Chest X-ray:
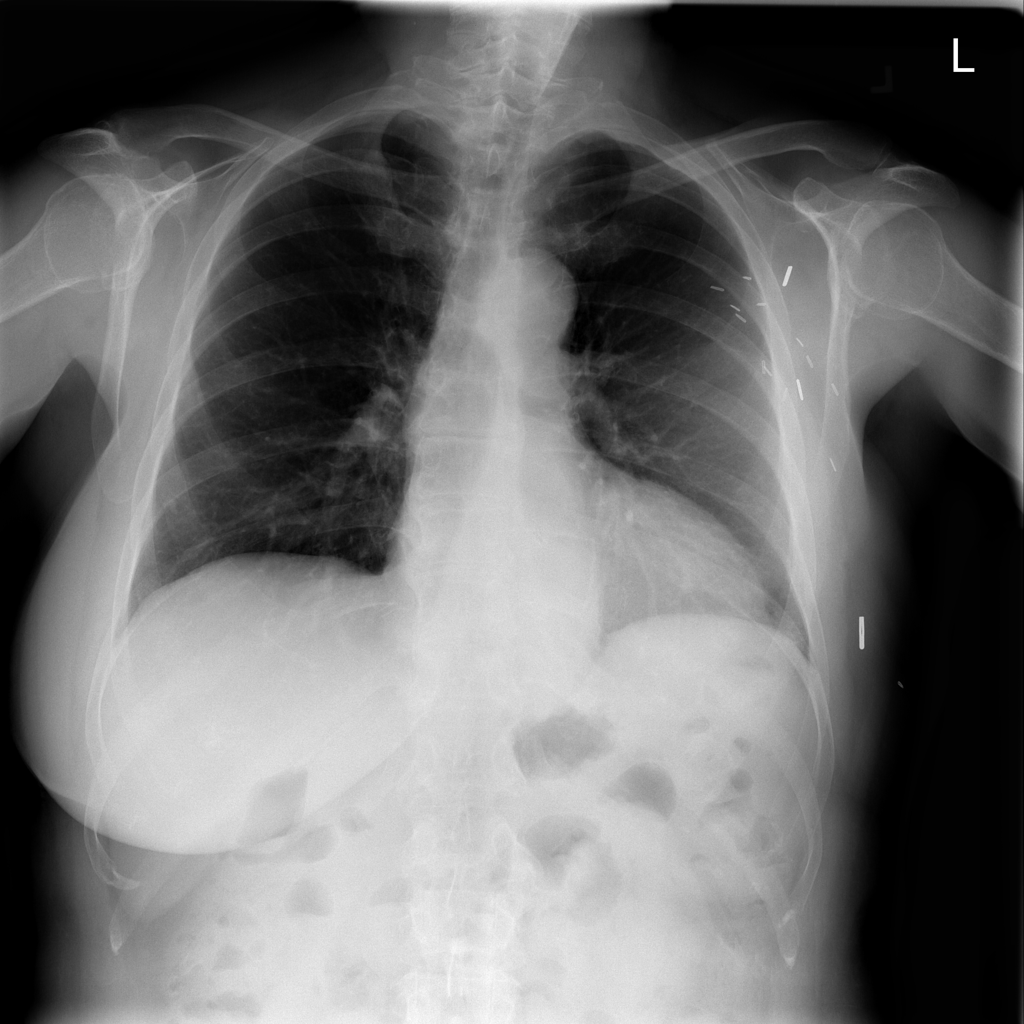
No abnormal finding: yes